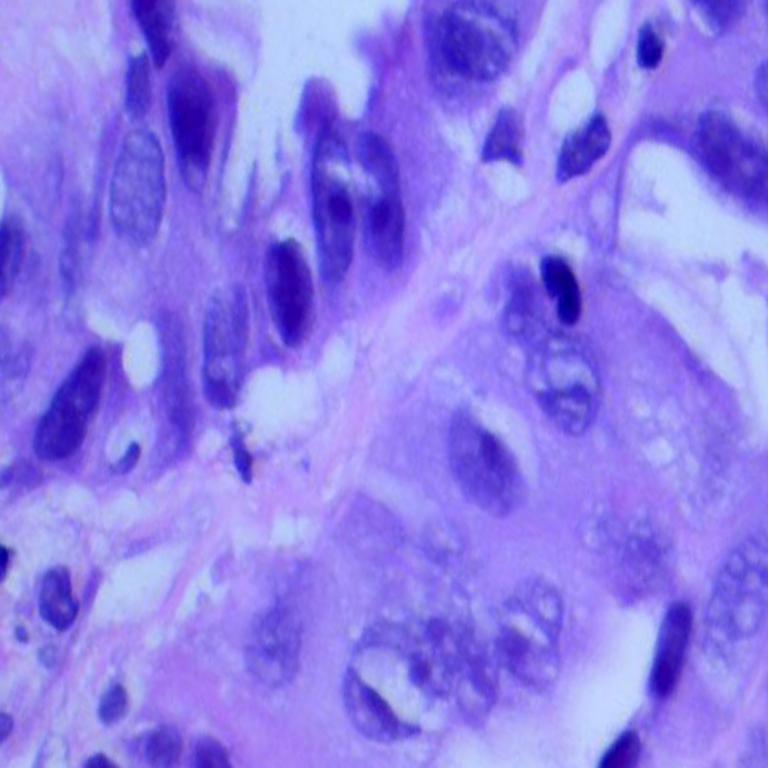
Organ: lung
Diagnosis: adenocarcinomas